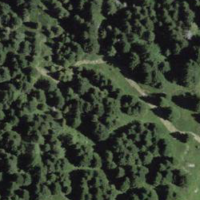
EUNIS habitat code: 43
Species observed at this site:
Parnassia palustris